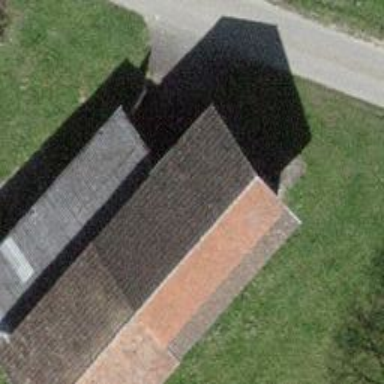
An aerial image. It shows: Rural barn.